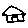
Label: house